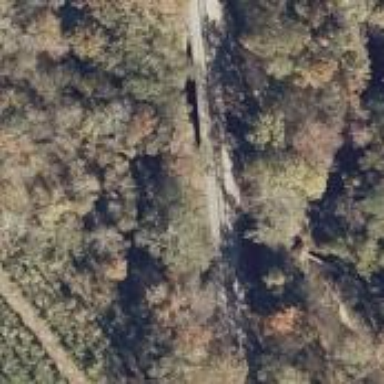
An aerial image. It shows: Bridge over railway line.